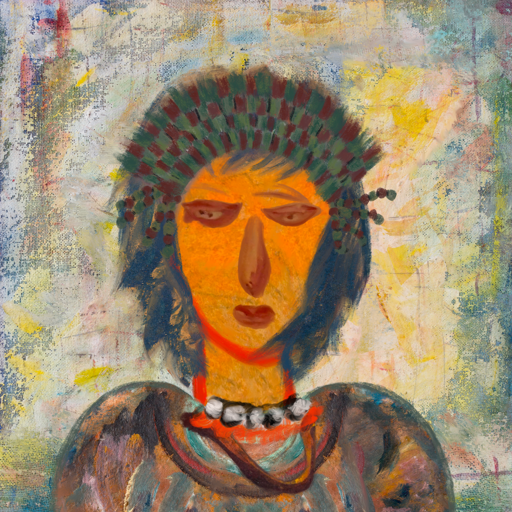
Background: Irani, Head And Neck Front: Sisters, Face Front: Pious_Lady, Bust: Boggyland, Hair Front: InTheSun, Head Accessory: After_Raid_Crown, Second Necklace: Comrade, Necklace: An_Impression, Baby: Blank